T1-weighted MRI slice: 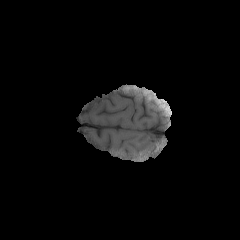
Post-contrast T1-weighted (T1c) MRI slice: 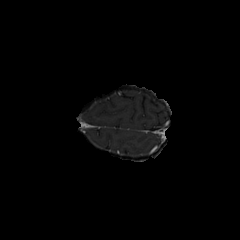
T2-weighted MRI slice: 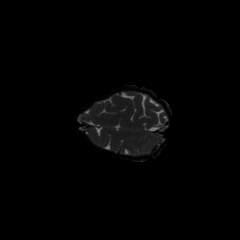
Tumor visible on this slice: no